Field crop: maize
Growth stage: 2
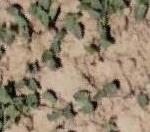
Species: convolvulus